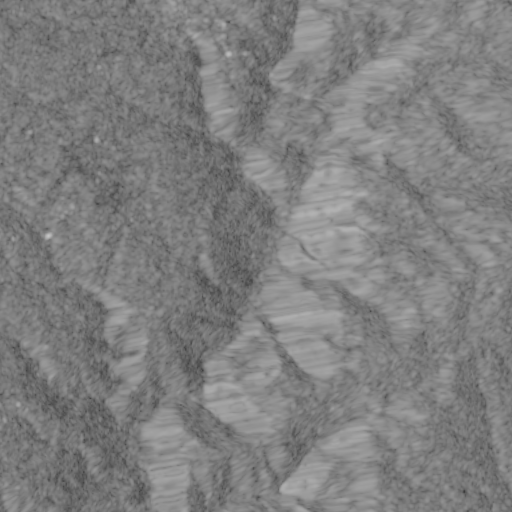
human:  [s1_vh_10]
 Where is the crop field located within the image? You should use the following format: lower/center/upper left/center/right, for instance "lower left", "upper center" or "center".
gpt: The crop field is located in the upper center of the image.
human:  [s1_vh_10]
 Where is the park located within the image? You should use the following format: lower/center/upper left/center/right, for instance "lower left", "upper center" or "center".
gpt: The park is located in the upper left of the image.
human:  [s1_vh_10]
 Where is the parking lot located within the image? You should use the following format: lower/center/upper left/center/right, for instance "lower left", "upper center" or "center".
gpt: The parking lot is located in the upper center of the image.
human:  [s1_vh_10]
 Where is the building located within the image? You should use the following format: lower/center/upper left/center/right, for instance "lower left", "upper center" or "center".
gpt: There is no building in the image.

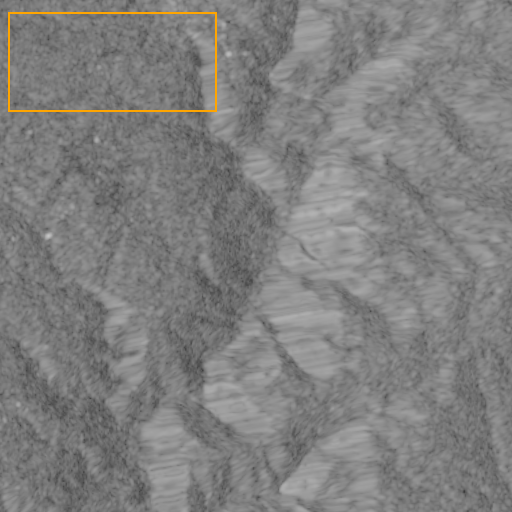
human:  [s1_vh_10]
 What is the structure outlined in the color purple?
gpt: There is no purple outline.
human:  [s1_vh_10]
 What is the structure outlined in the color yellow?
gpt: There is no structure outlined in yellow.